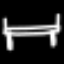
Label: bed